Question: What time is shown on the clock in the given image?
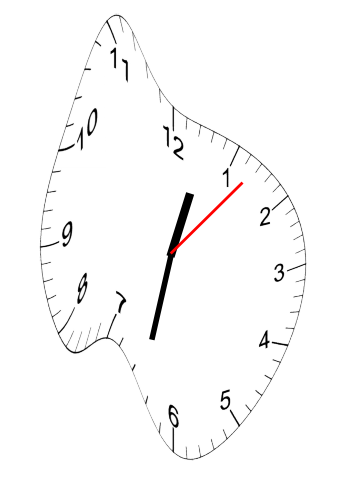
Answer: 12:32:07